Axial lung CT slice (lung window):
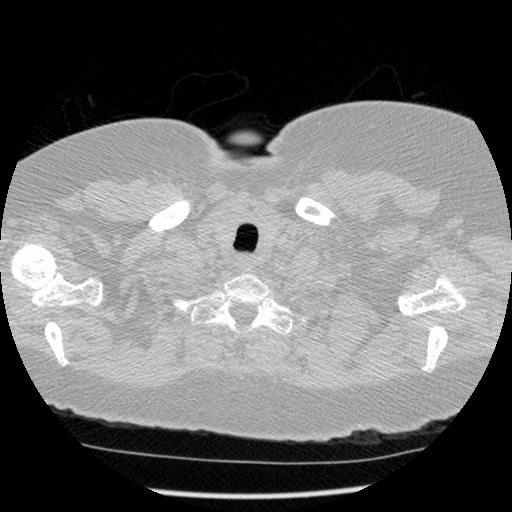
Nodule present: no